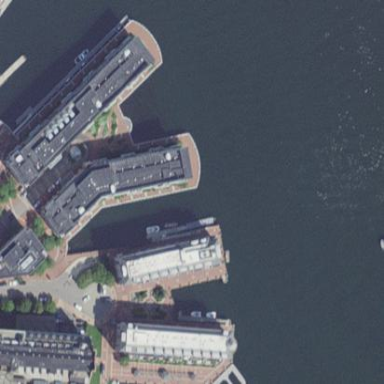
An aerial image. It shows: Condominium hotel building.